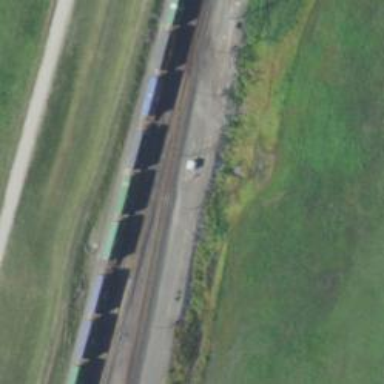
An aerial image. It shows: Railroad crossover.